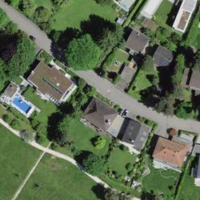
EUNIS habitat code: 55
Species observed at this site:
Poecile palustris
Sylvia borin